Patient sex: F
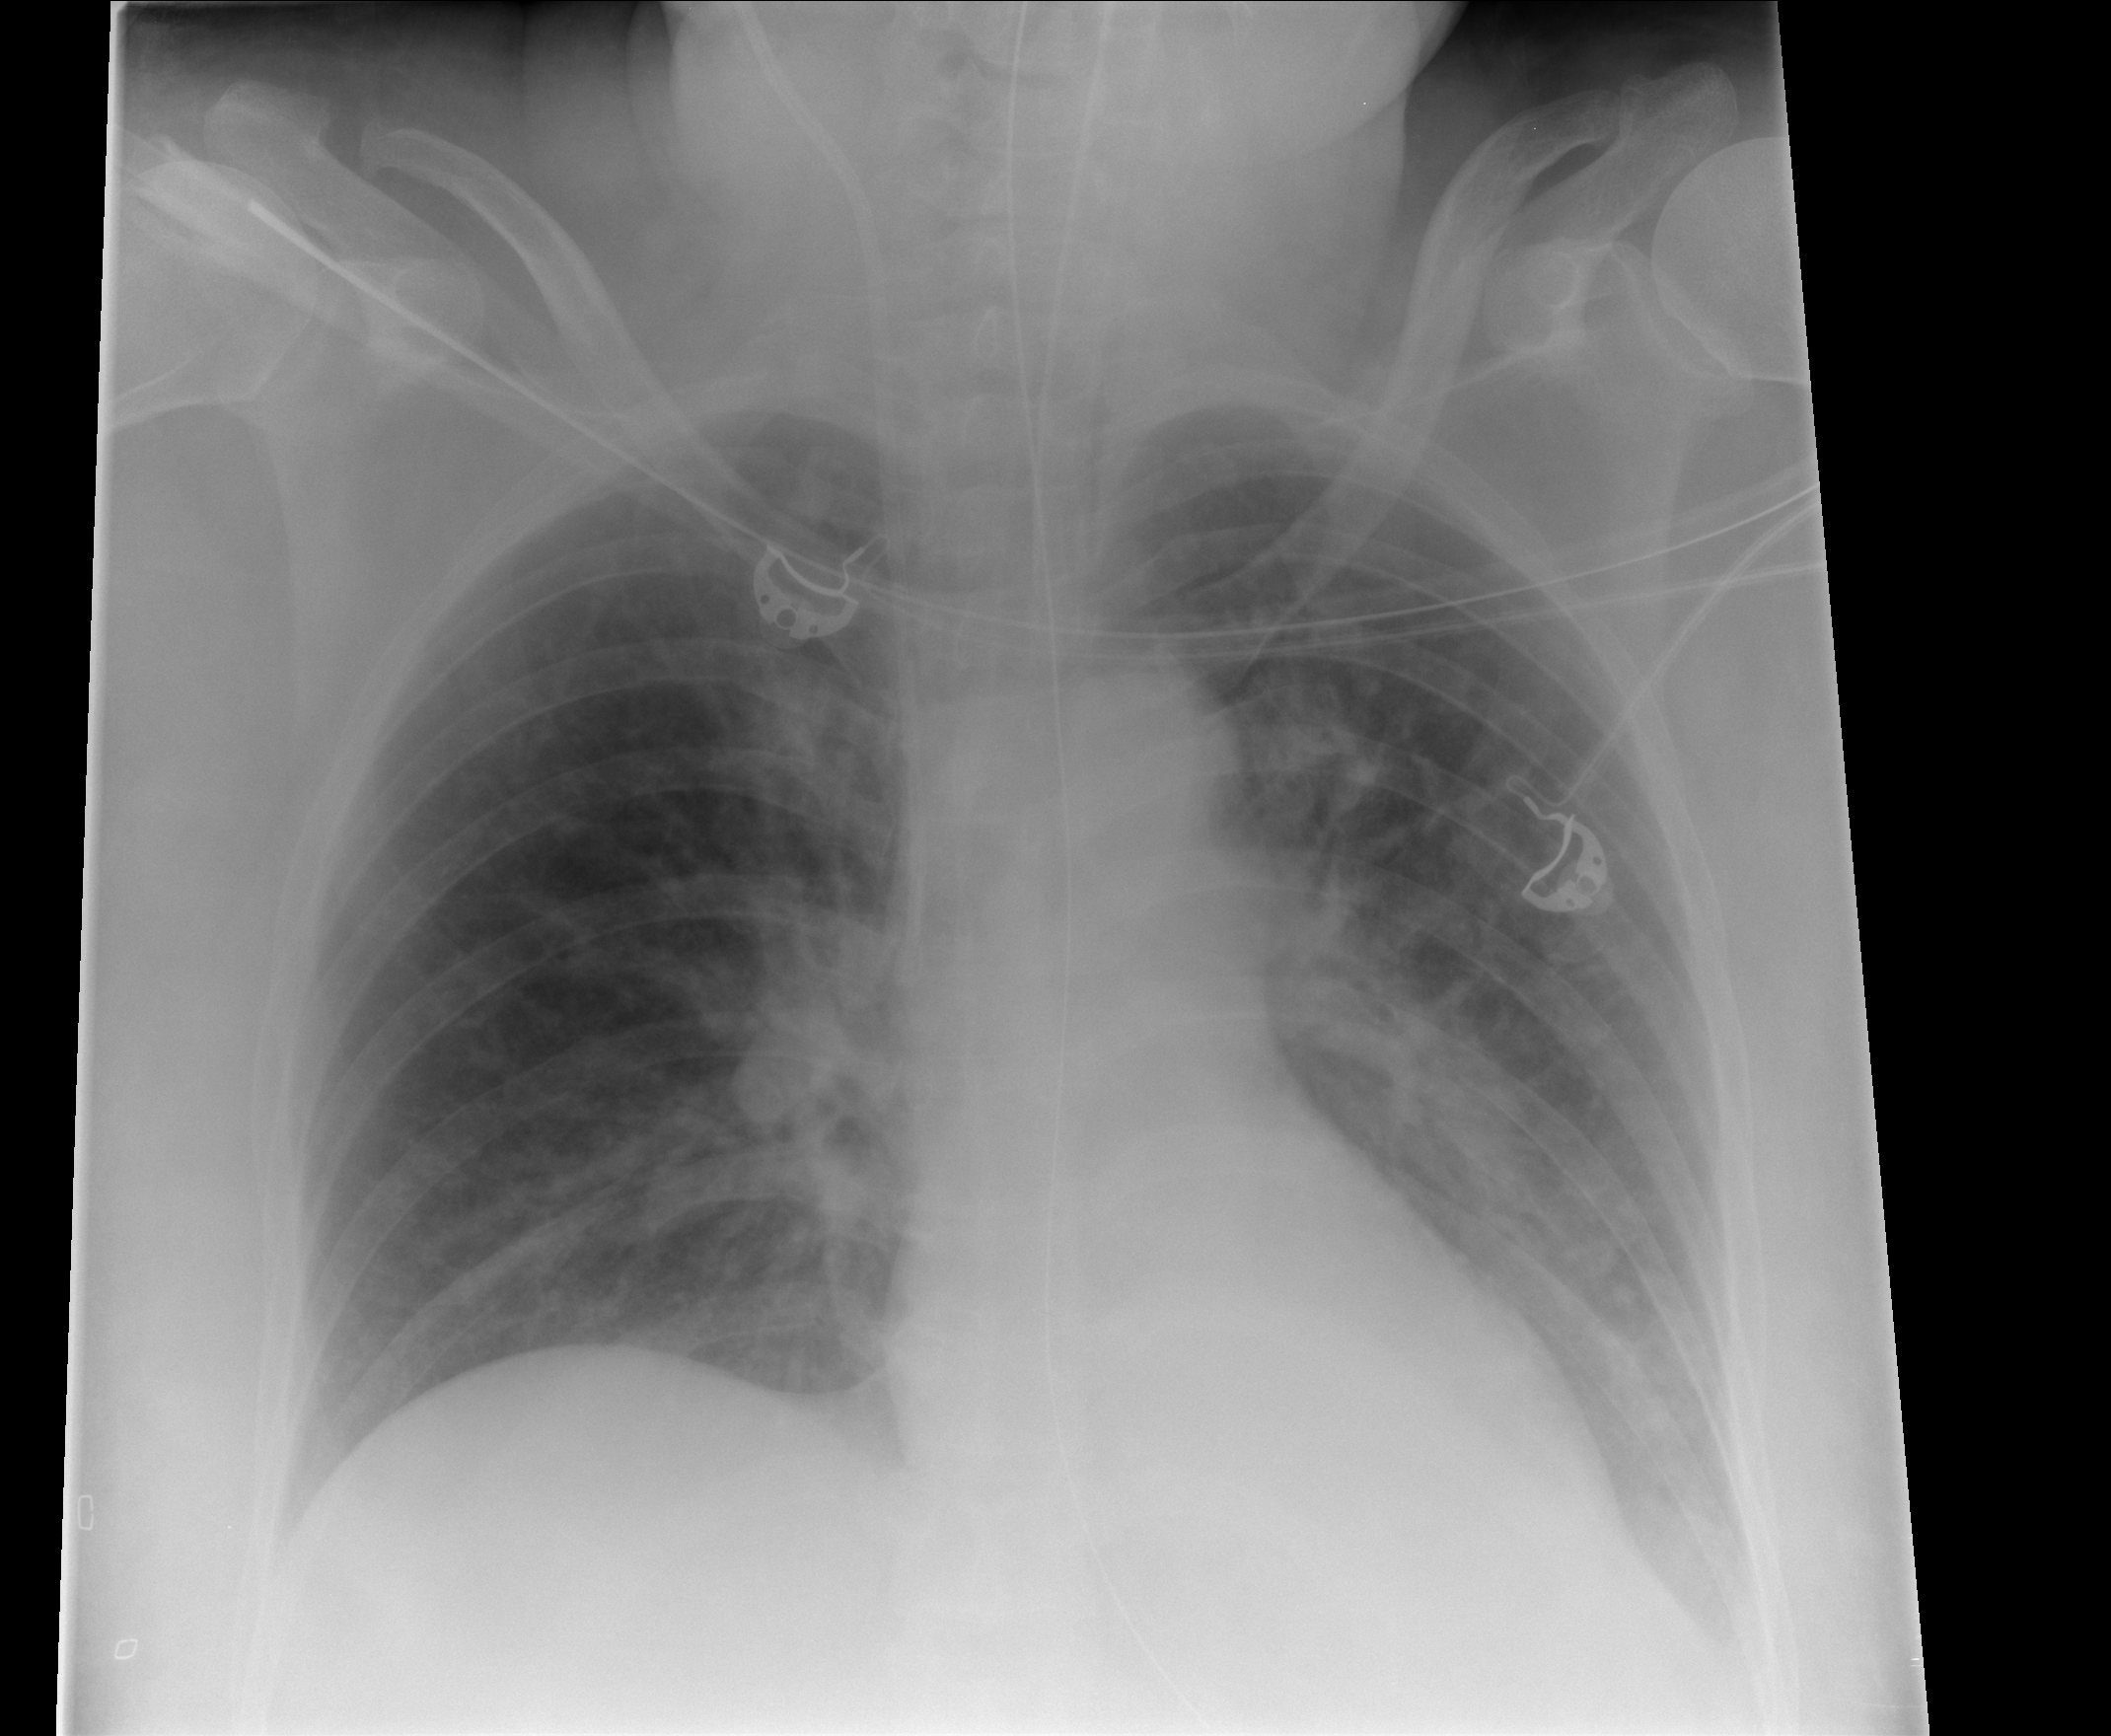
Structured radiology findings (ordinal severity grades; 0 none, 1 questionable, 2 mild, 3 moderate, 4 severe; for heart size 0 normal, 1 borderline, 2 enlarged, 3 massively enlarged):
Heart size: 0
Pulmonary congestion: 2
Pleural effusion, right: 0
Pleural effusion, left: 2
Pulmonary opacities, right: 0
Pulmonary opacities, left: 2
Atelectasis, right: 0
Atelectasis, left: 0